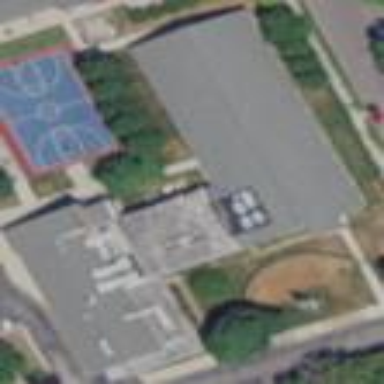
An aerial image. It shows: School building.